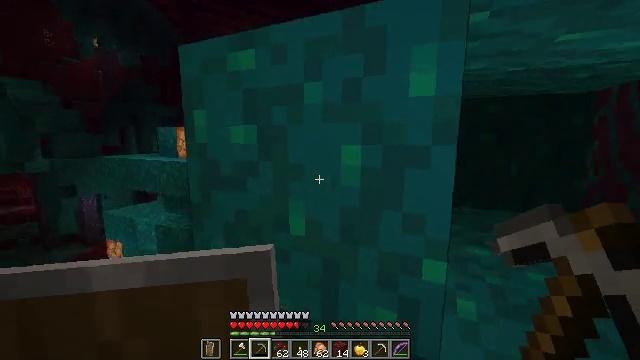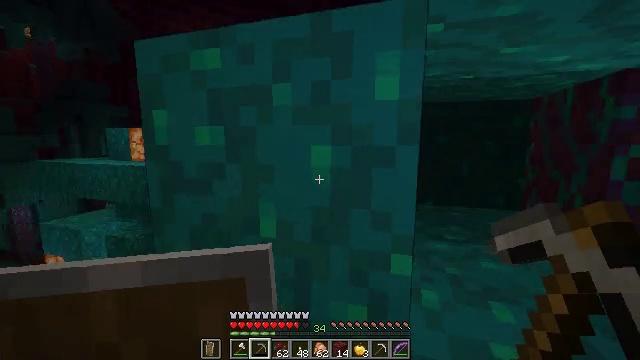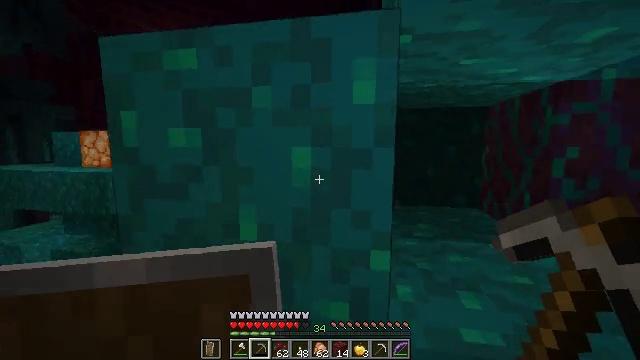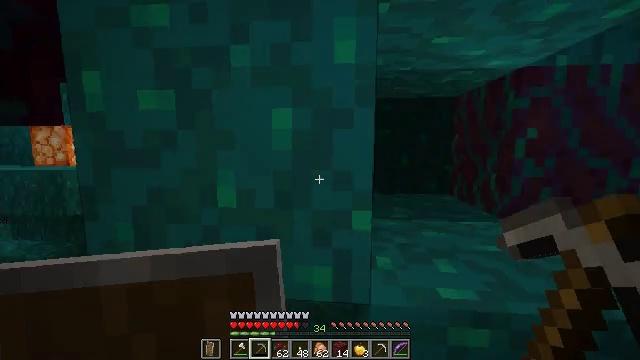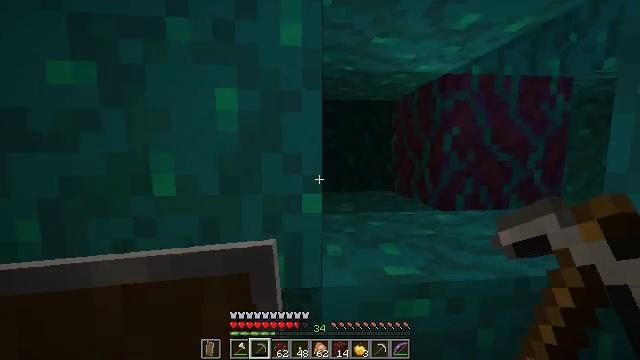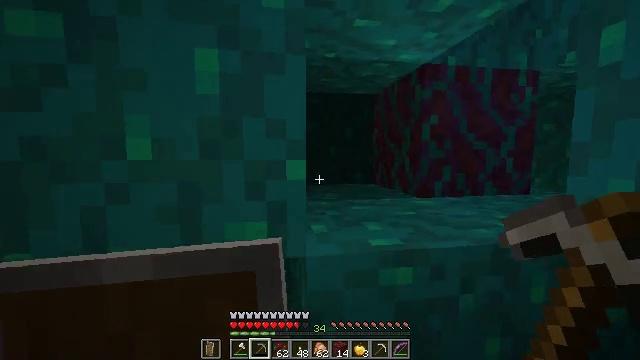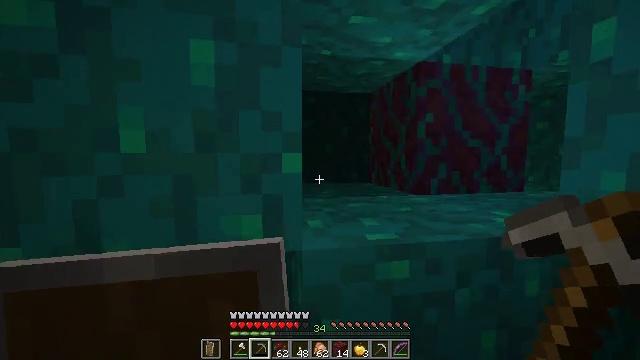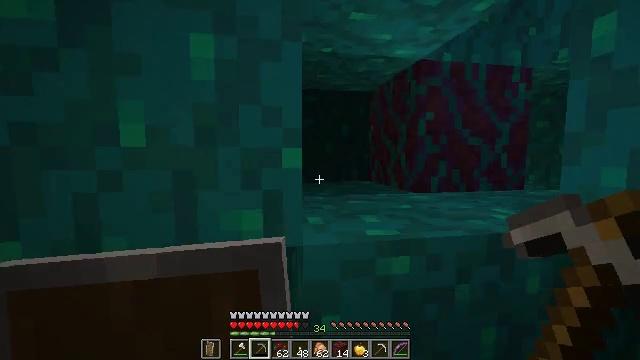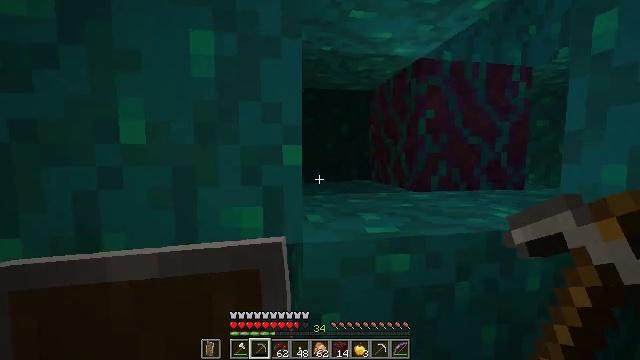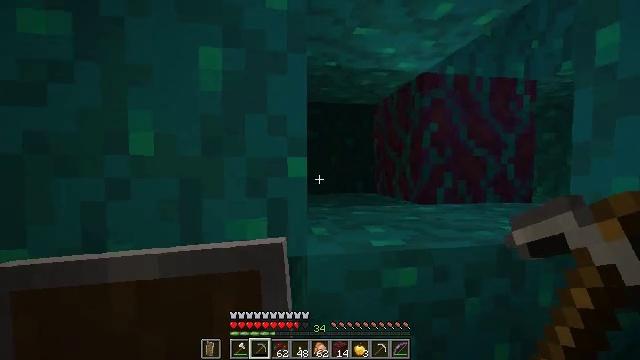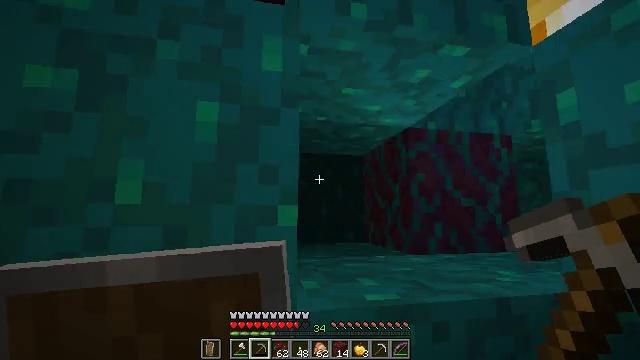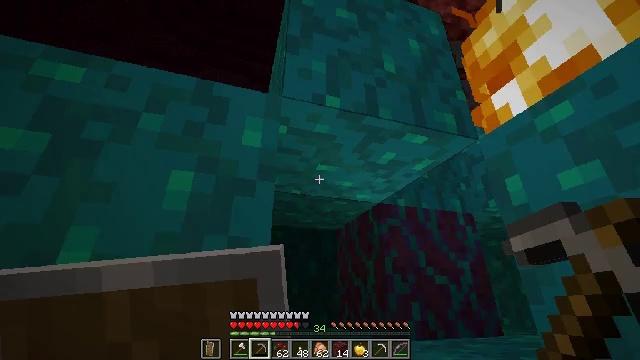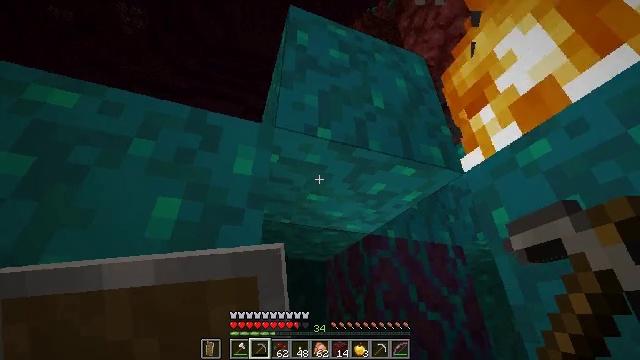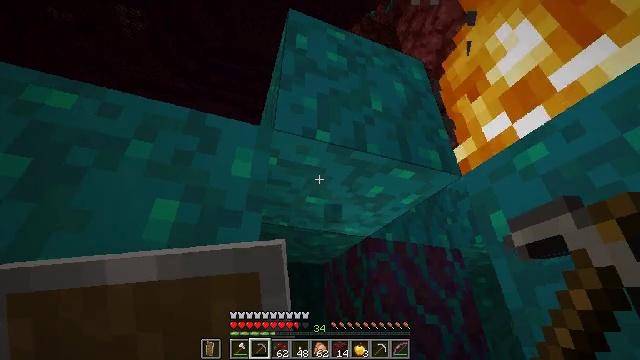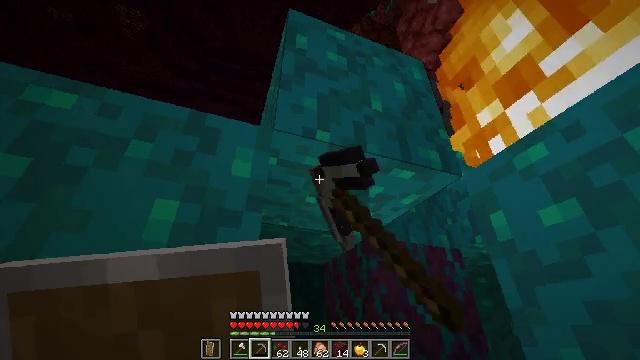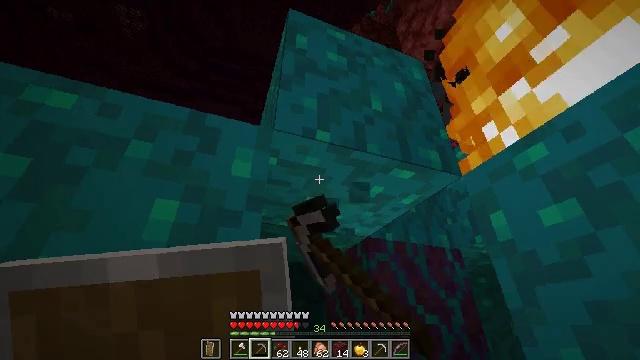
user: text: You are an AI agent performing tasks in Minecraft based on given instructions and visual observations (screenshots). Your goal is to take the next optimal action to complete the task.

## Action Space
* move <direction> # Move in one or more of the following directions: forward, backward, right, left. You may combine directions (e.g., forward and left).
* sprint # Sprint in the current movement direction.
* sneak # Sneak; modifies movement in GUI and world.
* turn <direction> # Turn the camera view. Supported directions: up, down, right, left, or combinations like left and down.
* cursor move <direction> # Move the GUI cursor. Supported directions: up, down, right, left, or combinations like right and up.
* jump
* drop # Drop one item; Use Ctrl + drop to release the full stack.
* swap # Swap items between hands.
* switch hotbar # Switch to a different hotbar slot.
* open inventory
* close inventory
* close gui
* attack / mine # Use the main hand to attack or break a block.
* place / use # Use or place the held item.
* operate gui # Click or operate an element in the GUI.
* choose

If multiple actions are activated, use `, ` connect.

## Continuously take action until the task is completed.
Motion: motion action
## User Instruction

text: Mine warped wart block.
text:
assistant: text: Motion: turn right
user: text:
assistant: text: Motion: sneak, turn right
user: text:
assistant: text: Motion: sneak, turn right
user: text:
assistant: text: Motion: sneak, turn right and up
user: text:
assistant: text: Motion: sneak, turn right
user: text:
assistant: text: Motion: sneak
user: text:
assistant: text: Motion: sneak
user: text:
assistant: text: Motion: sneak
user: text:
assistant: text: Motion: sneak, turn left and up
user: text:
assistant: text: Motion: sneak, turn right and up
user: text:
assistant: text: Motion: sneak, turn right and up
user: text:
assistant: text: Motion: sneak, turn right and up
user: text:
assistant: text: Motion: sneak, attack / mine
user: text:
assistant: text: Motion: sneak, attack / mine
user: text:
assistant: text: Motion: sneak, attack / mine
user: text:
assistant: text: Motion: sneak, attack / mine
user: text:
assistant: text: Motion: move right, sneak, attack / mine
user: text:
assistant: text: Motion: move right, sneak, attack / mine
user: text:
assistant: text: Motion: move right, sneak, attack / mine
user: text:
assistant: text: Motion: sneak, turn up, attack / mine
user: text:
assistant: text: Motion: sneak, turn left and up, attack / mine
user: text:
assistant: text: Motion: sneak, attack / mine
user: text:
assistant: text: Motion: sneak, attack / mine
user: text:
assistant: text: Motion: sneak, attack / mine
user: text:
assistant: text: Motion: sneak, attack / mine
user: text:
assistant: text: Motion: sneak, attack / mine
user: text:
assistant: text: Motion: sneak, attack / mine
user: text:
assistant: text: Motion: sneak, attack / mine
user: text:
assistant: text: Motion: sneak, attack / mine
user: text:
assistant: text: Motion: move right, sneak, attack / mine